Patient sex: M
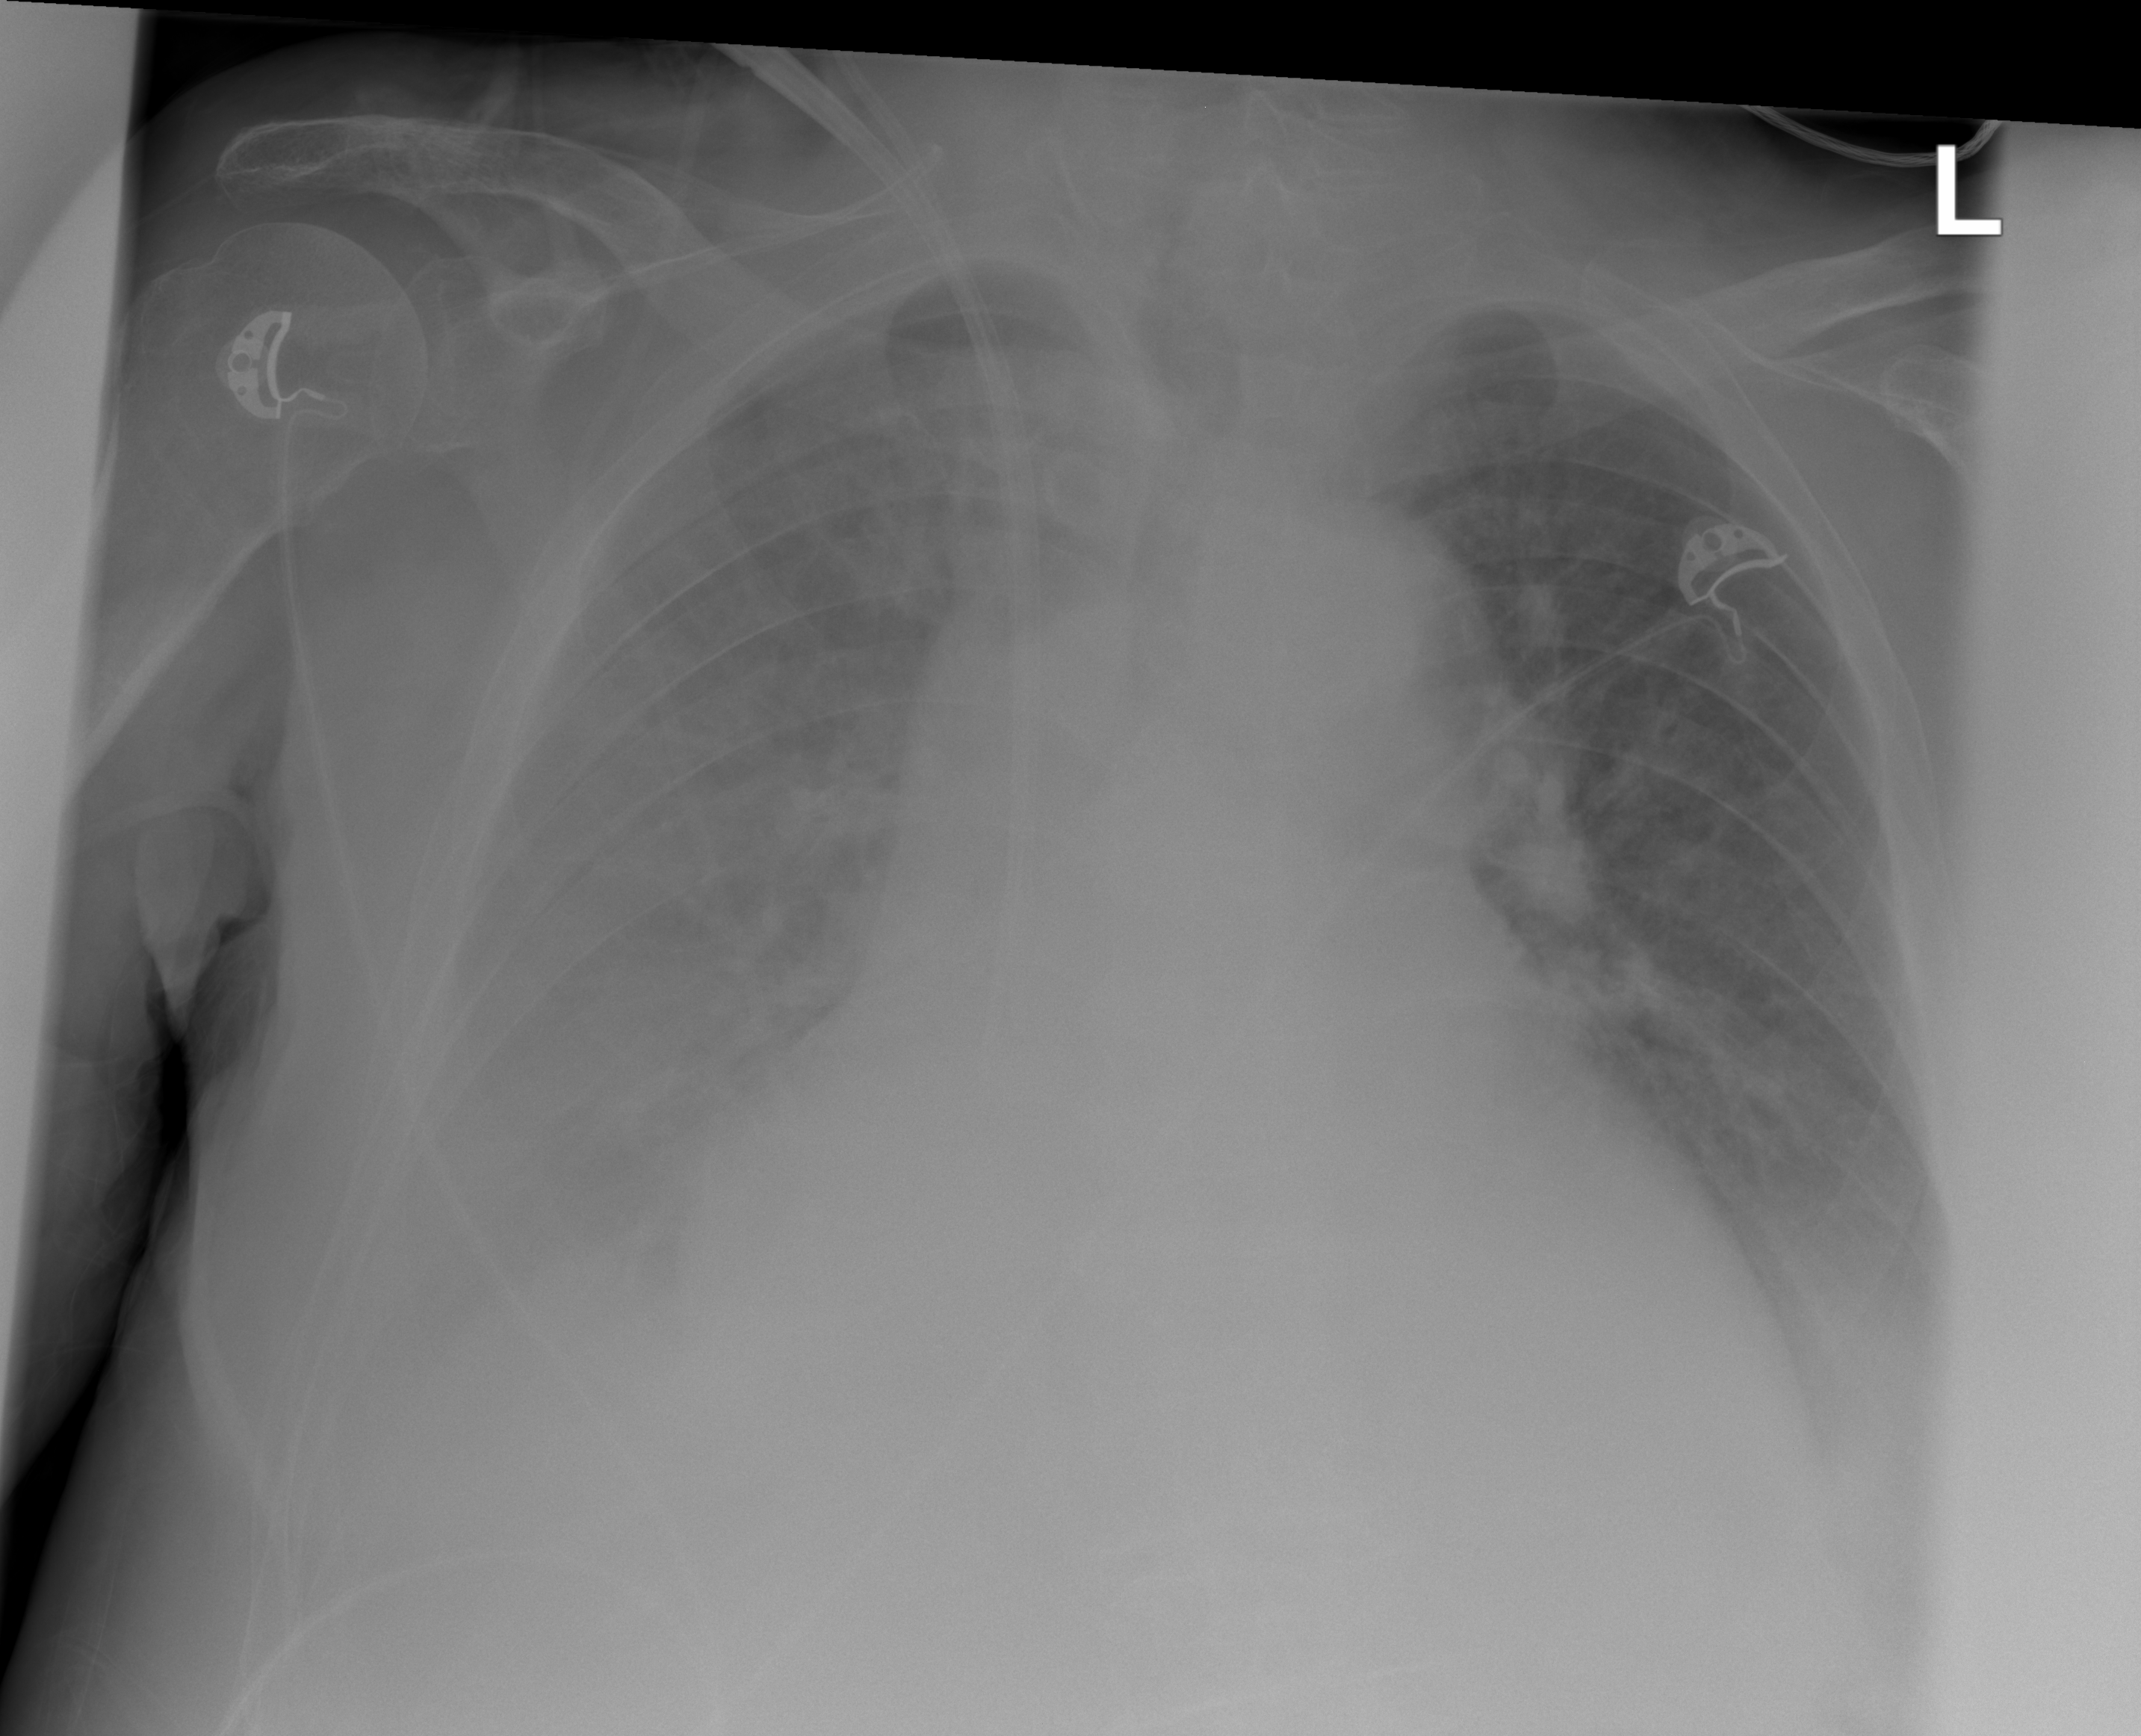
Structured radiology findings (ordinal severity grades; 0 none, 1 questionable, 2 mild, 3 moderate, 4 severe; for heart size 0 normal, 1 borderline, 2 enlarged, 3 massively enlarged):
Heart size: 3
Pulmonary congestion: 3
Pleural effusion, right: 2
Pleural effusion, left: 1
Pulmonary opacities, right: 0
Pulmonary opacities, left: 0
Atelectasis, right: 2
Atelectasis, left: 2